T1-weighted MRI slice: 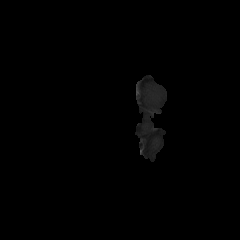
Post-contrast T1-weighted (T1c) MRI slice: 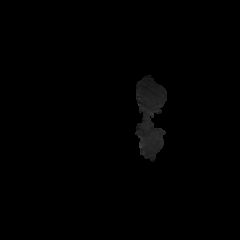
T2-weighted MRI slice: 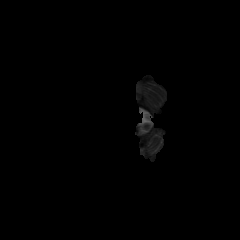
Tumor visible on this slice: no